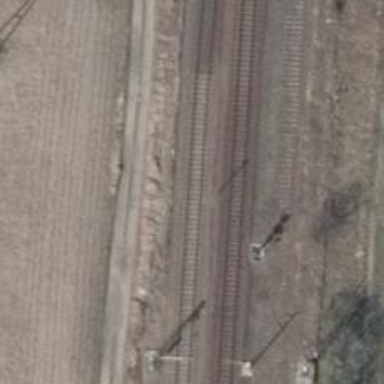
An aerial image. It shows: Railway signal.